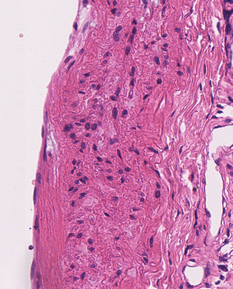
Tumor epithelial tissue: no
Tumor-associated stroma tissue: yes
Normal tissue: no